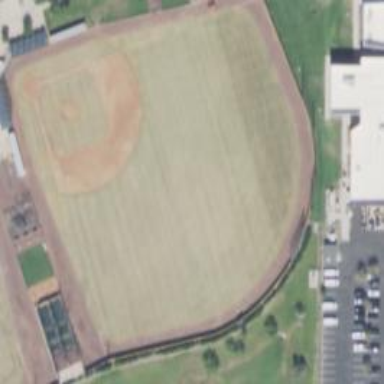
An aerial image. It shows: Baseball pitch for leisure land activities.